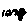
Label: cat